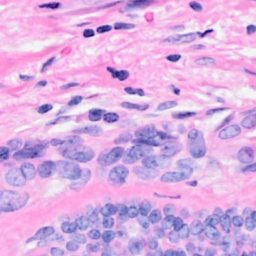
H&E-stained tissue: Breast